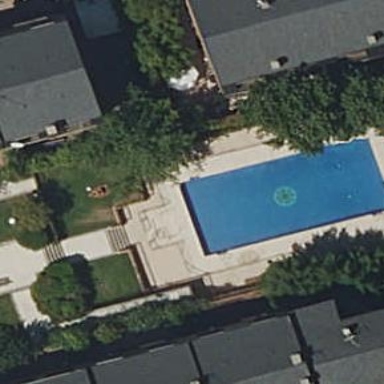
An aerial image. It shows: Swimming pool located in leisure land.